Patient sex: F
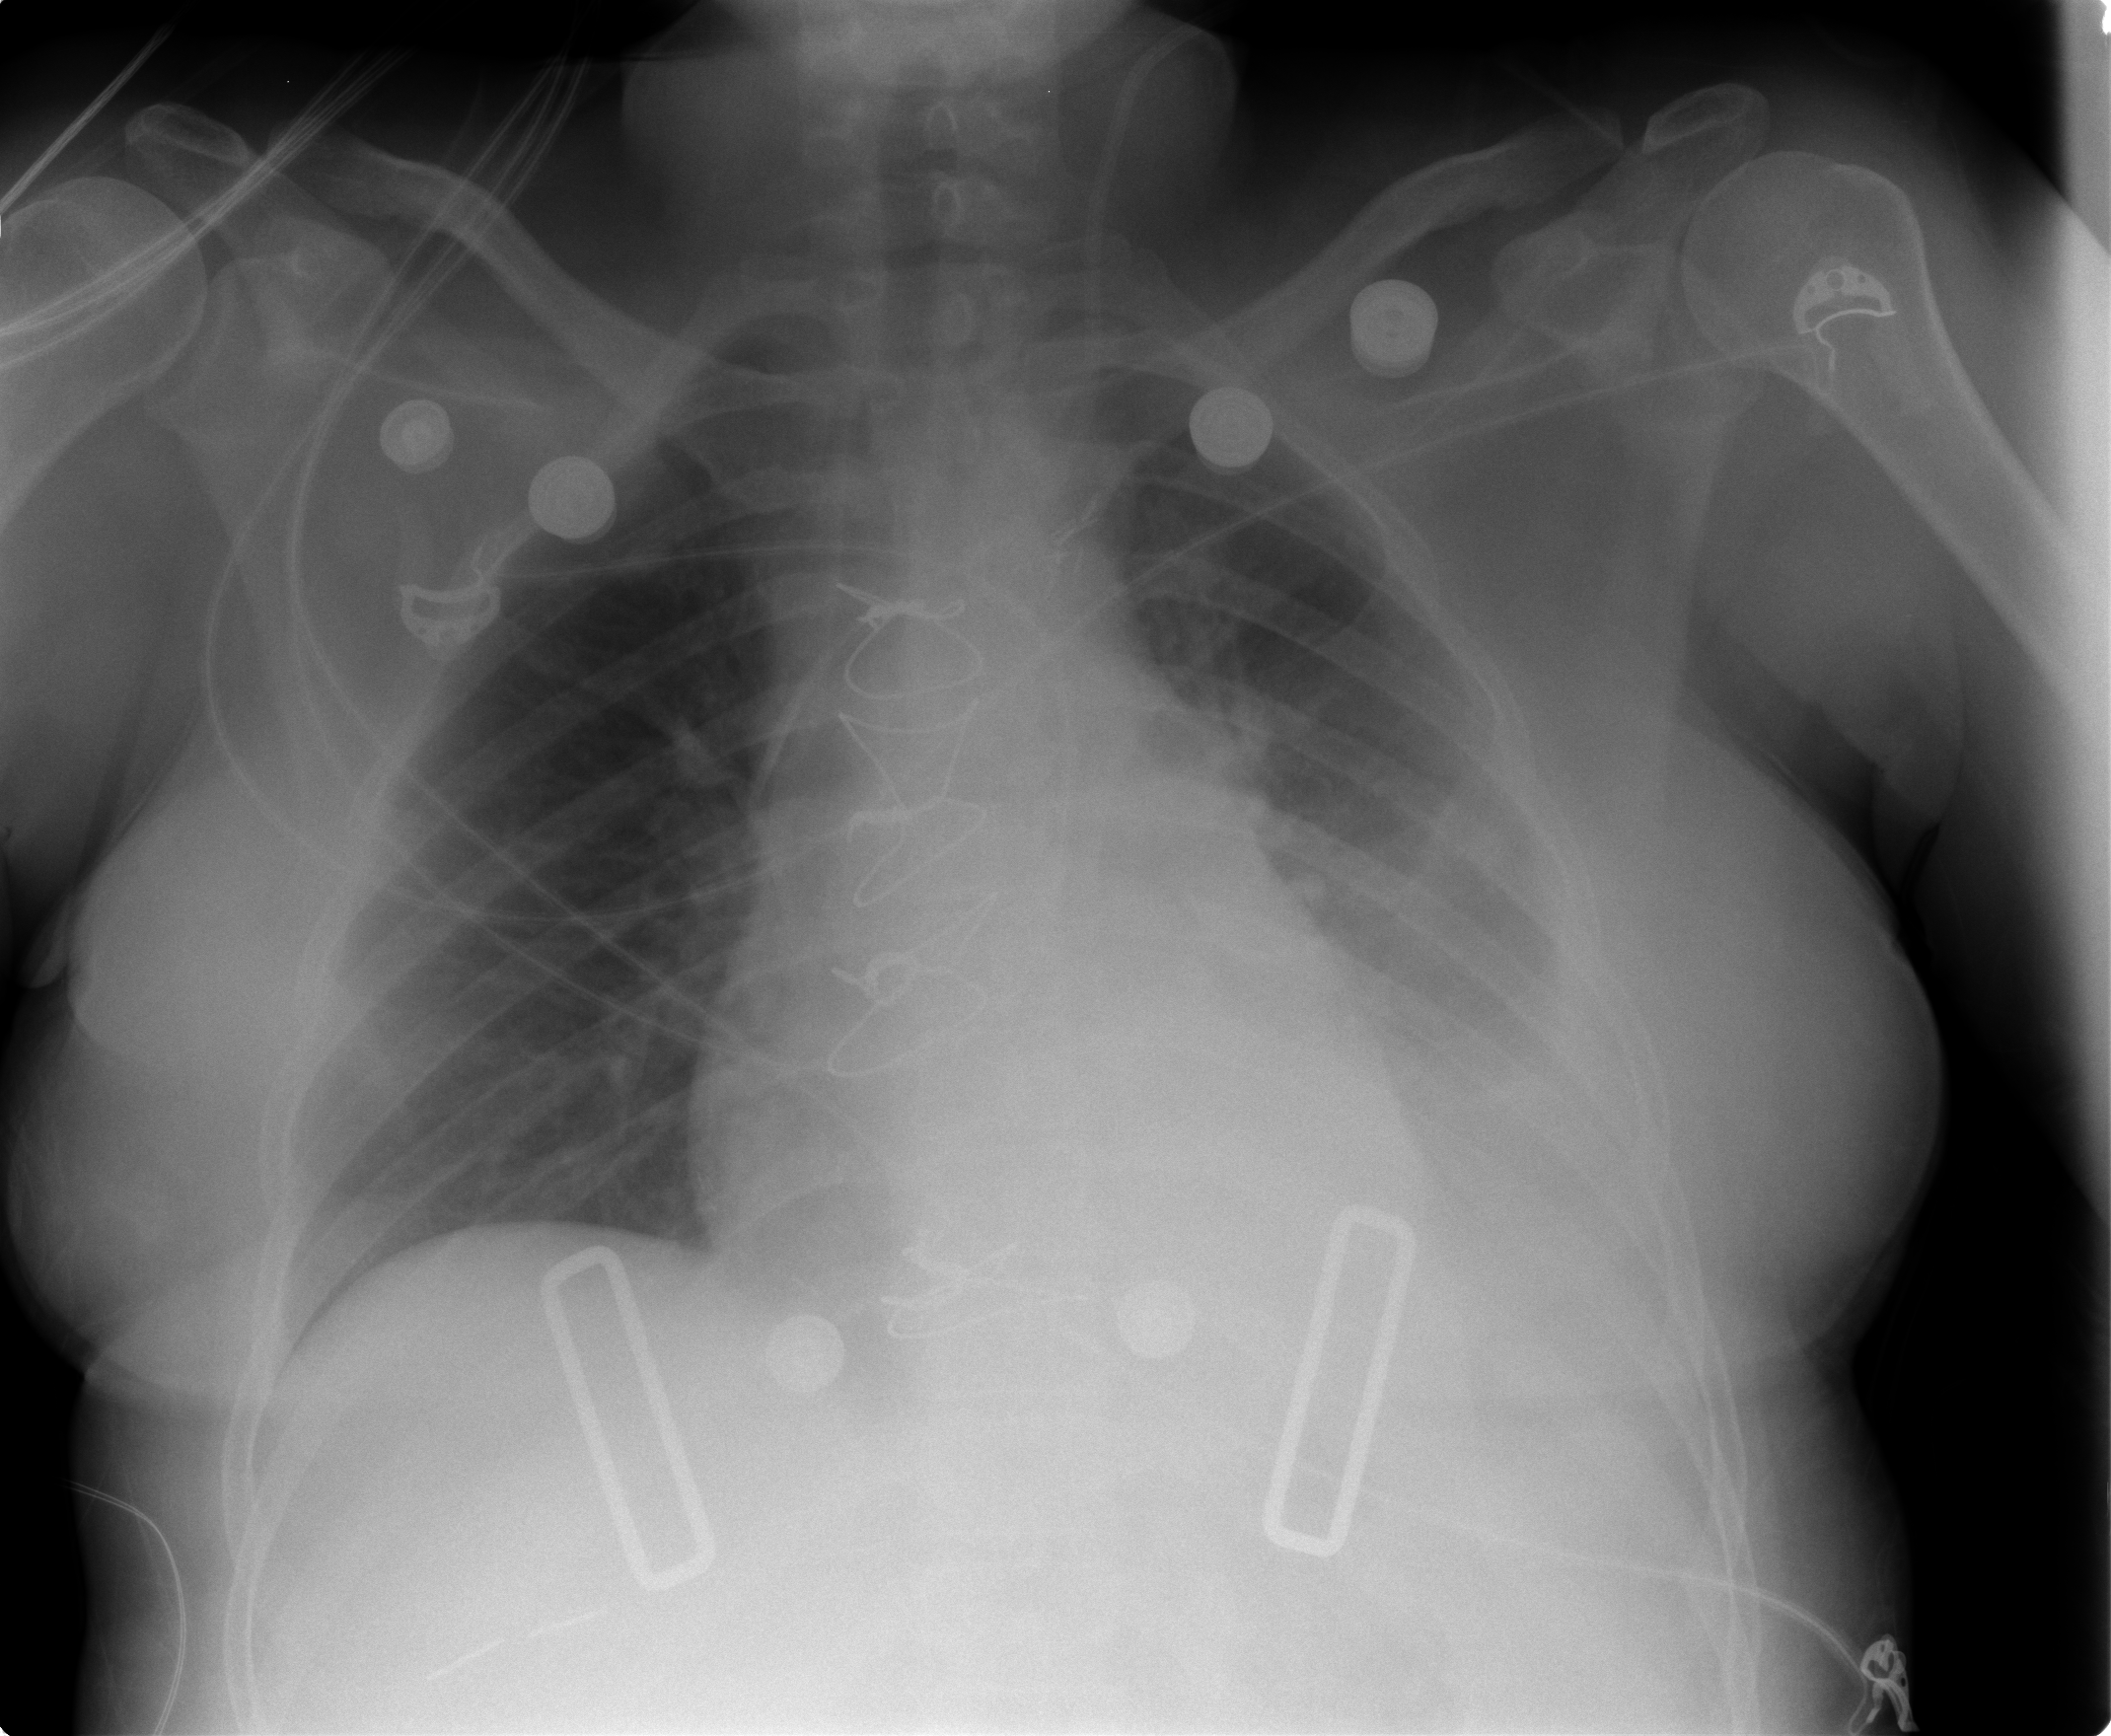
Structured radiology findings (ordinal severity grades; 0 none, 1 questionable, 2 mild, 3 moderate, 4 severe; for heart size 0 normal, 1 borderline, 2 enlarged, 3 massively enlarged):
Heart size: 2
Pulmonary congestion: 0
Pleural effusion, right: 0
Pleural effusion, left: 3
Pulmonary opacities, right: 0
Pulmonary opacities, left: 0
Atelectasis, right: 0
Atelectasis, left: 2